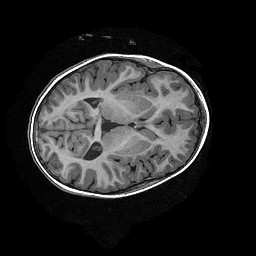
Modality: T1w
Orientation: axial
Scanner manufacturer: ge
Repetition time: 0.008096 s
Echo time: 0.00318 s